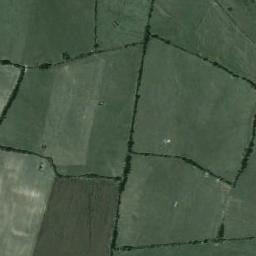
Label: rectangular_farmland